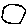
Label: circle